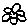
Label: flower